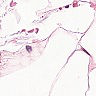
Metastatic tissue present: no